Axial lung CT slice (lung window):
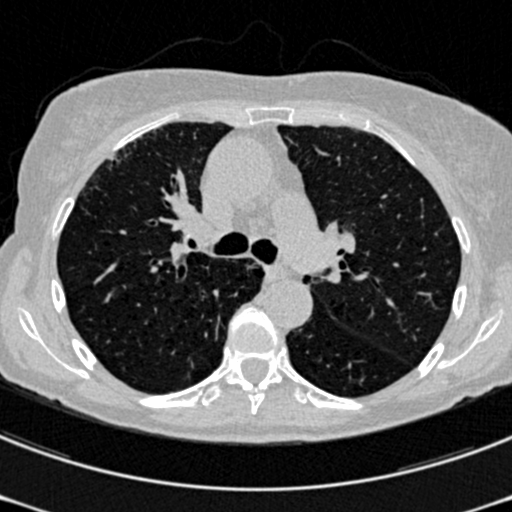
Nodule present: no